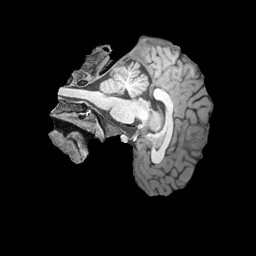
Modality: T1w
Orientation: sagittal
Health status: healthy